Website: crate-barrel
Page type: delivery-shipping
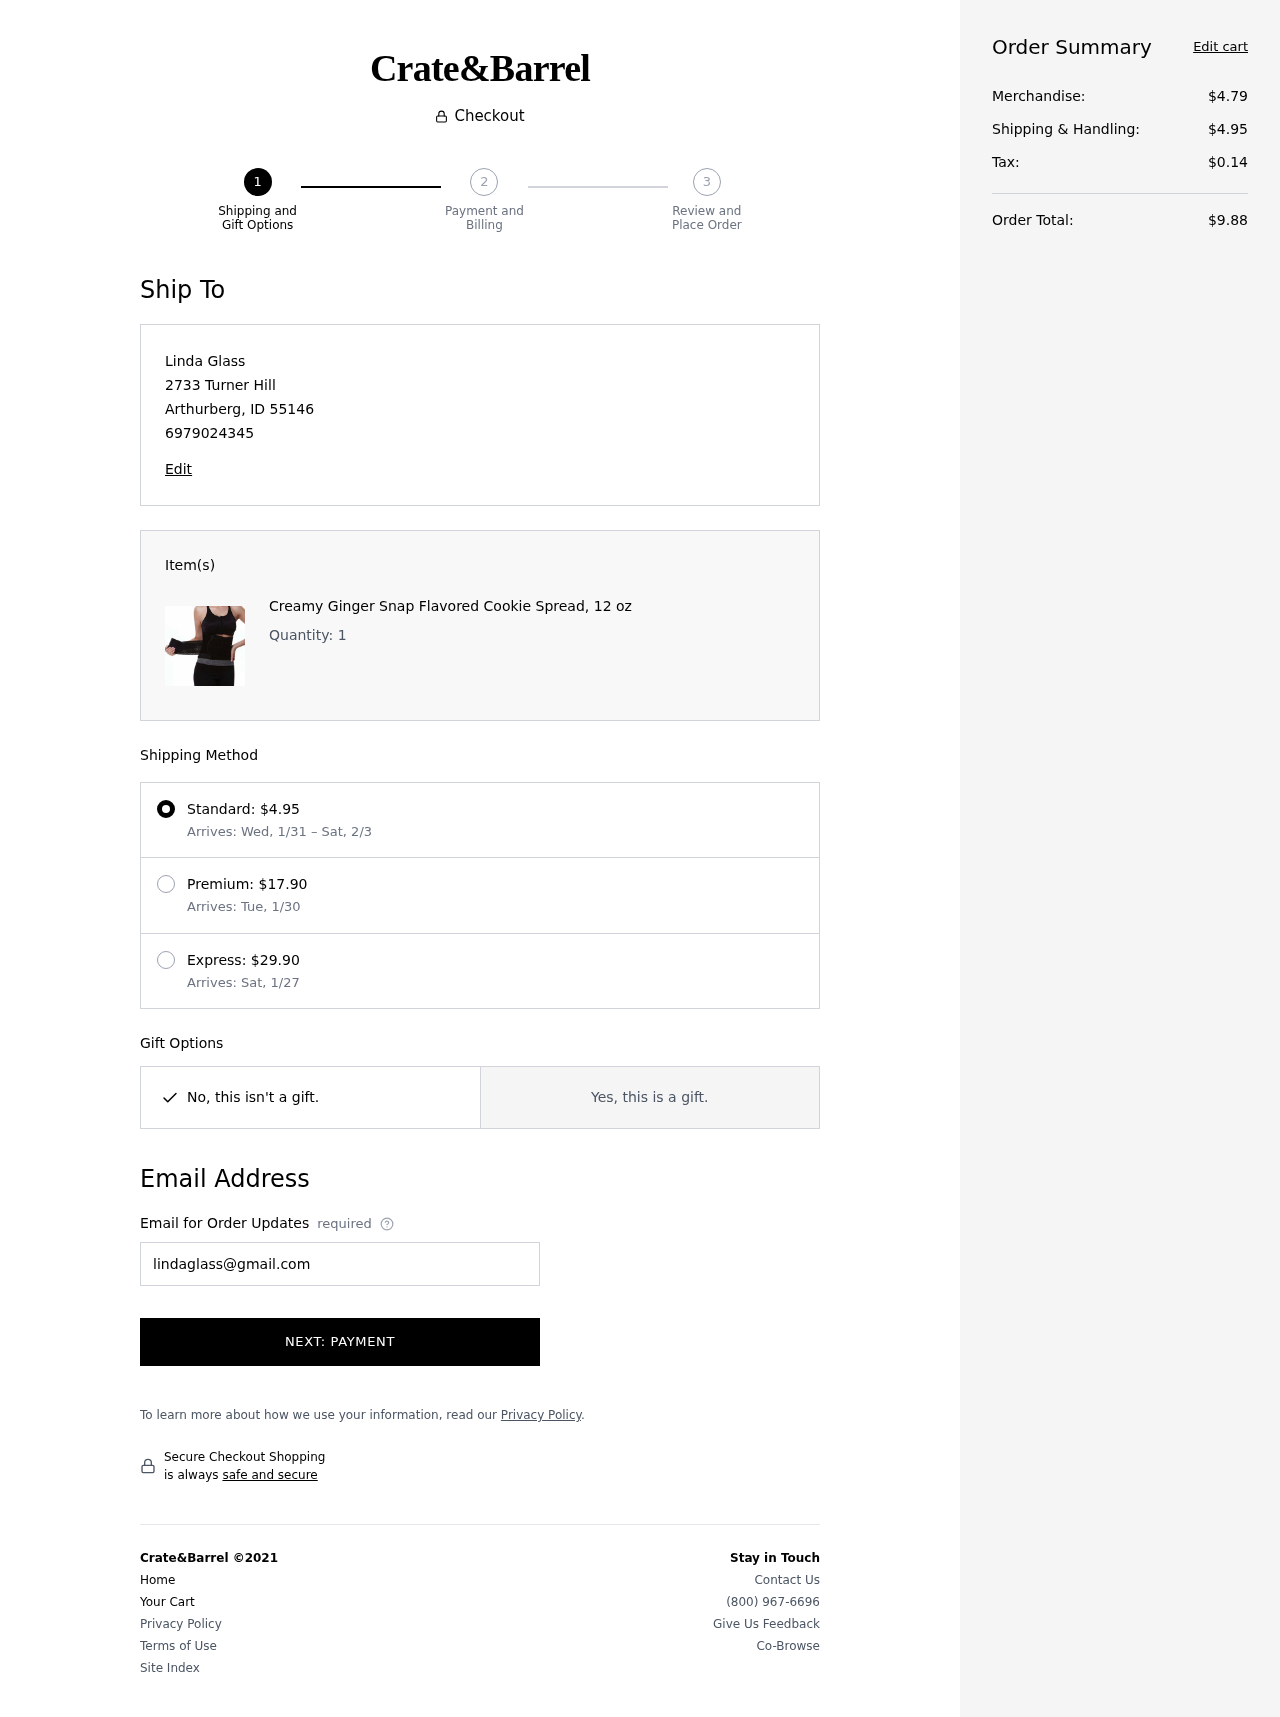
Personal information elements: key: PII_CITY
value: Arthurberg
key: PII_EMAIL
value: lindaglass@gmail.com
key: PII_FULLNAME
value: Linda Glass
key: PII_PHONE
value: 6979024345
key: PII_POSTCODE
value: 55146
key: PII_STATE_ABBR
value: ID
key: PII_STREET
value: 2733 Turner Hill
Product elements: key: PRODUCT1_NAME
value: Creamy Ginger Snap Flavored Cookie Spread, 12 oz
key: PRODUCT1_QUANTITY
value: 1
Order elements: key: ORDER_SHIPPING_COST
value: $4.95
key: ORDER_SHIPPING_DATE
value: Wed, 1/31
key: ORDER_DELIVERY_DATE
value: Sat, 2/3
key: ORDER_SHIPPING_COST2
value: $17.90
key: ORDER_DELIVERY_DATE2
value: Arrives: Tue, 1/30
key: ORDER_SHIPPING_COST3
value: $29.90
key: ORDER_DELIVERY_DATE3
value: Arrives: Sat, 1/27
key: ORDER_SUBTOTAL
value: $4.79
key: ORDER_TAX
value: $0.14
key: ORDER_TOTAL
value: $9.88